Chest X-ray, PA view. Patient: 65 years old, sex M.
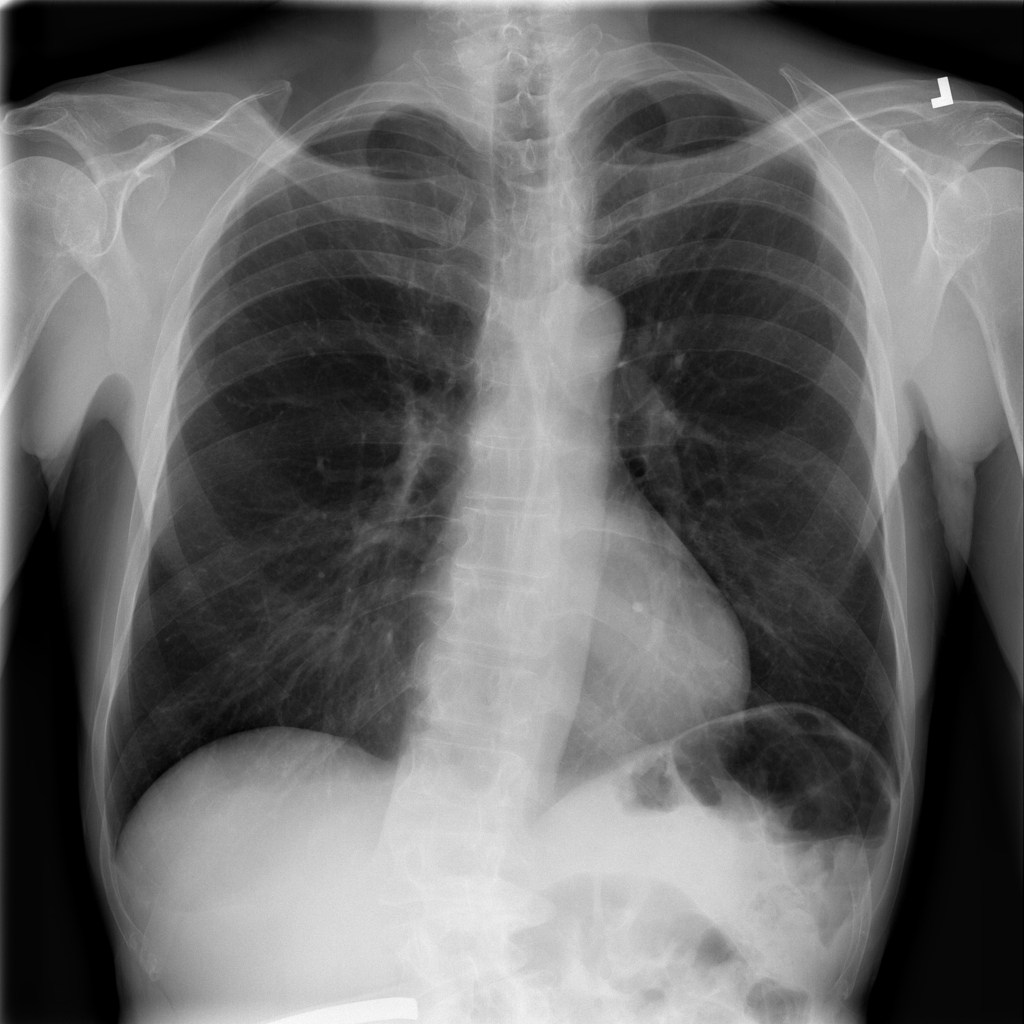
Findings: No Finding